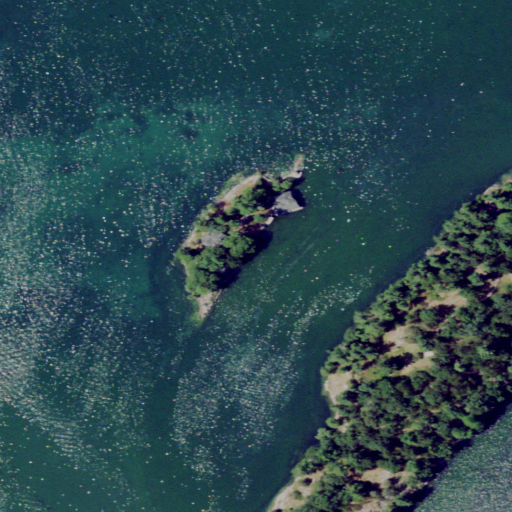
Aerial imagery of island in New York named Ragnavok Island containing open water, deciduous forest, evergreen forest, shrub, and open development